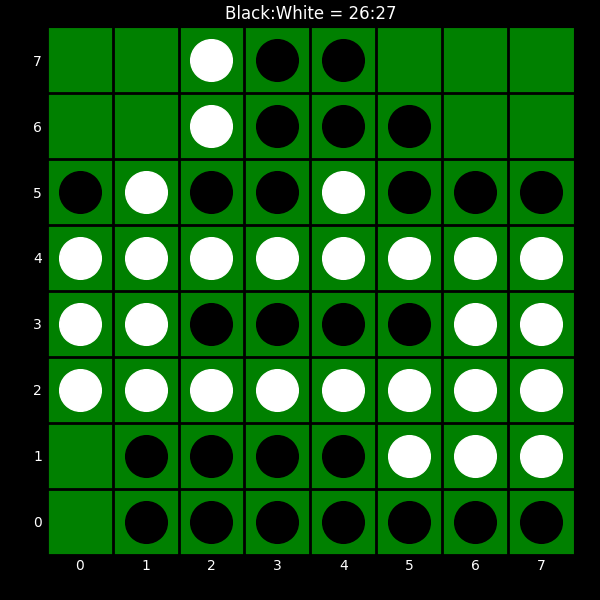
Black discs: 26
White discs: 27